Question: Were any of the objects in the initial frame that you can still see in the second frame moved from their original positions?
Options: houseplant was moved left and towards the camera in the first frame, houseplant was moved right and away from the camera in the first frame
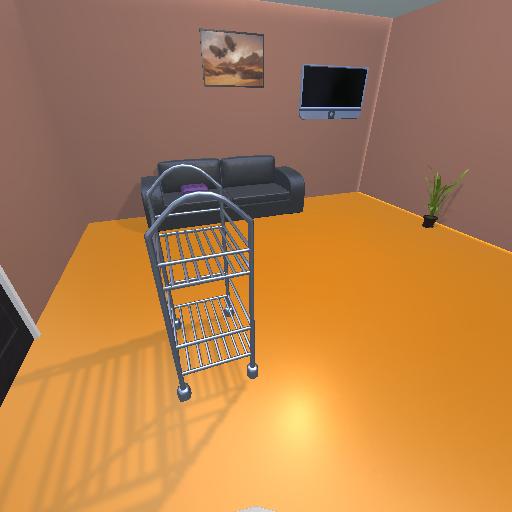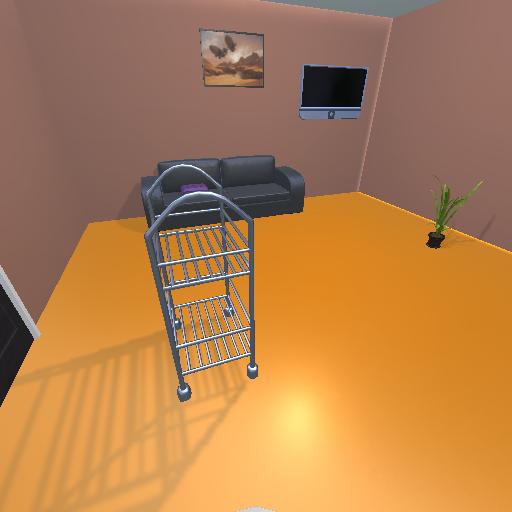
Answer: houseplant was moved left and towards the camera in the first frame